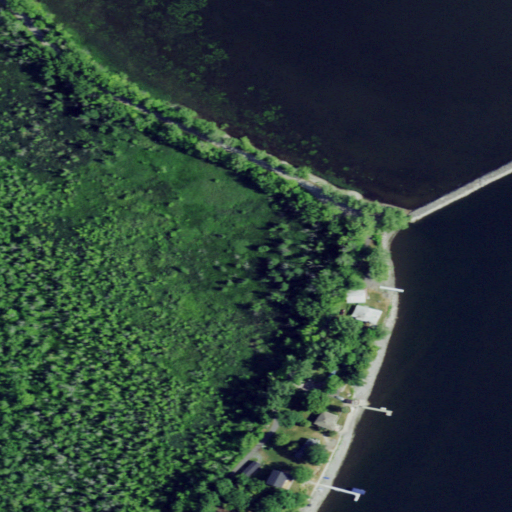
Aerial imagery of cape in New York named Stony Point containing open water, woody wetlands, open development, low intensity development, shrub, and medium intensity development